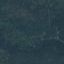
Land use / land cover: Forest